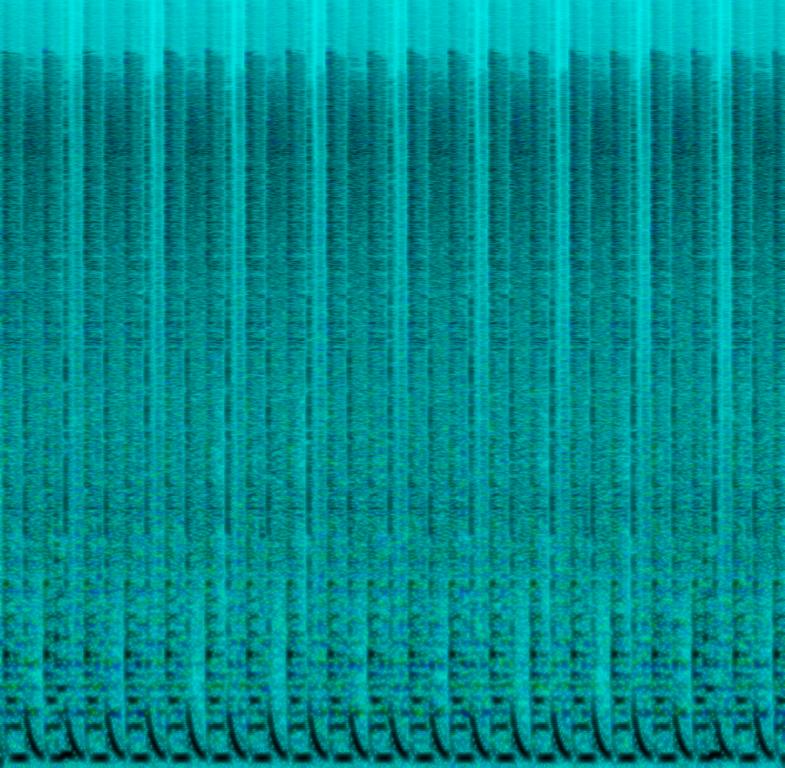
Fast techno with a hardstyle edge. Four on the floor kick with the synth bass and hi-hat on the off beats combined with a rhythmic synth gives the music an intense vibe.